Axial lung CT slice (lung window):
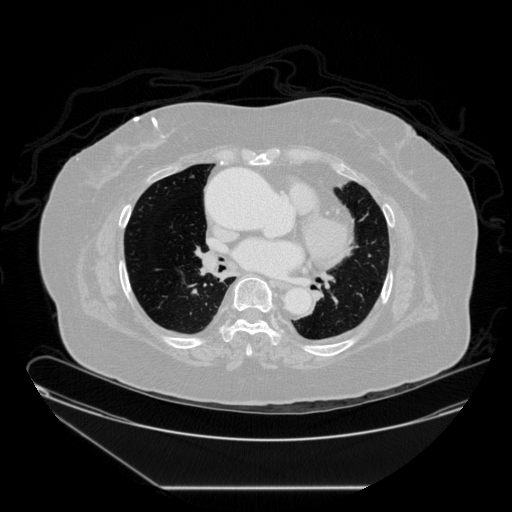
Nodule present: no